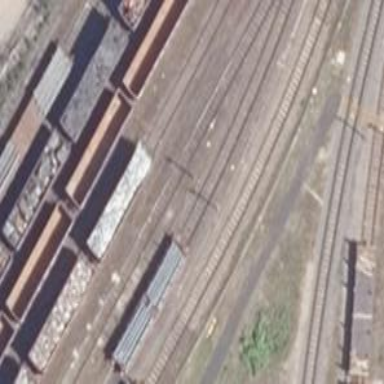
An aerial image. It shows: Railway spur service.